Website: apple-inc
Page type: account-selection
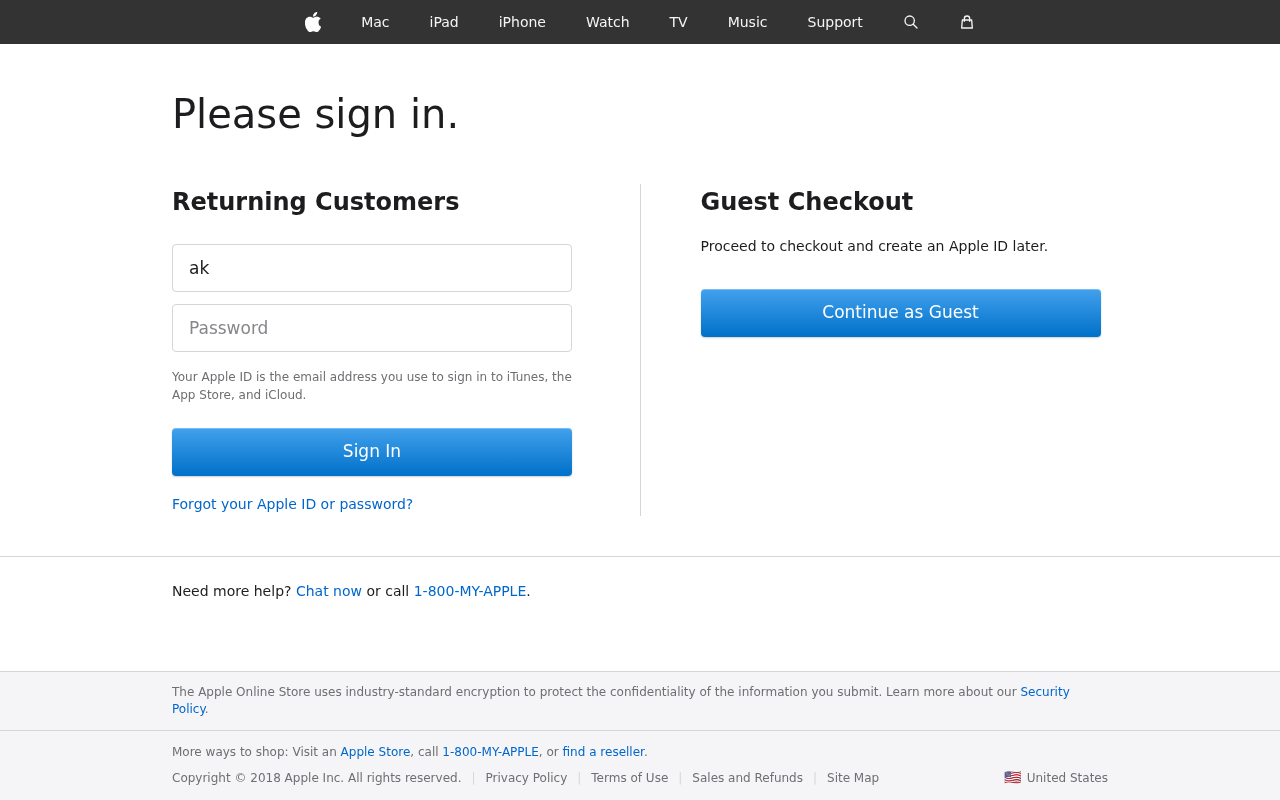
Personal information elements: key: PII_LOGIN_USERNAME
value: akeller57